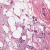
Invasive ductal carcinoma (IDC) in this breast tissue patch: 1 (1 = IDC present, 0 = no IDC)